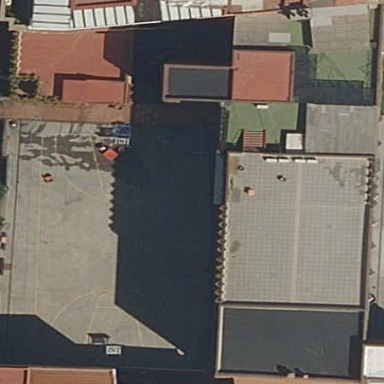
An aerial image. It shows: School building.